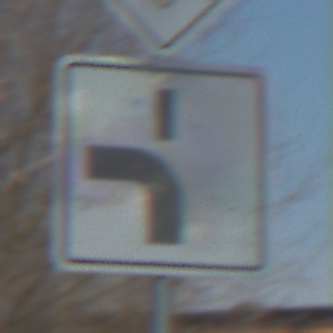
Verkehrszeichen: VerlaufVorfahrtsstrasse5
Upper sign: Vorfahrtsstrasse
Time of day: MorningAfternoon
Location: Outdoor (Suburban)
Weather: PartlyCloudy
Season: NotSpecified
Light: Natural